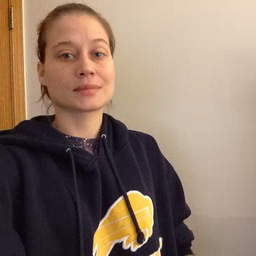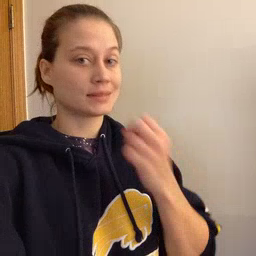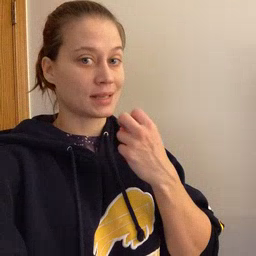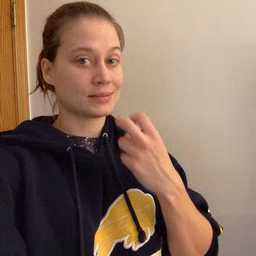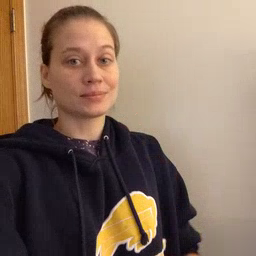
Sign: snack